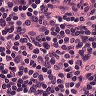
Metastatic tissue present: no